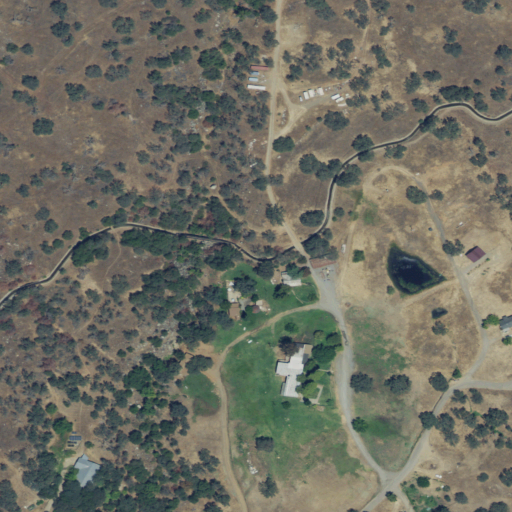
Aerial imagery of depression(s) in California named Shepherd Cove containing grassland, shrub, and open development